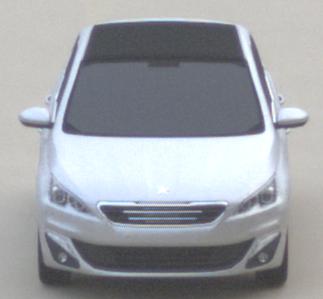
Make: Peugeot
Model: 308 VTi 82
Detailed model: 308 (II)
Model produced from: 2013/09
Model produced until: 2014/11
Doors: 5
Color: white
Road condition: dry road
Daytime: morning or afternoon
Contrast: low contrast